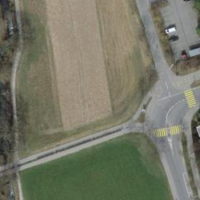
EUNIS habitat code: 52
Species observed at this site:
Rhamnus cathartica
Fagopyrum esculentum